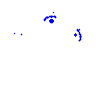
Particle: electron